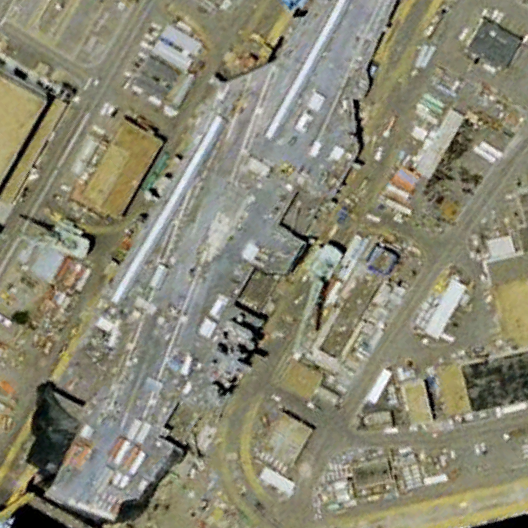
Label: aircraft_carrier